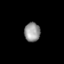
Tissue: lung
Cell type: Others
Senescence score: 0.233
Nuclear area (px): 297
Mean DAPI intensity: 149.751